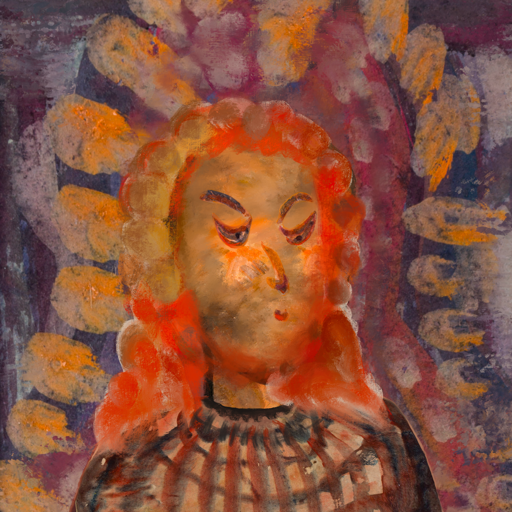
Background: Doll, Head And Neck Side: Gypsy_Queen, Face Side: Hypocrite, Bust: Orphan, Hair Side: Rupkatha, Head Accessory: Blank, Second Necklace: Blank, Necklace: In_The_Sun, Baby: Blank